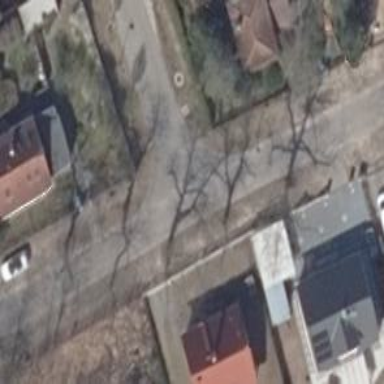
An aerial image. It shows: Residential road with asphalt surface.